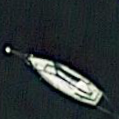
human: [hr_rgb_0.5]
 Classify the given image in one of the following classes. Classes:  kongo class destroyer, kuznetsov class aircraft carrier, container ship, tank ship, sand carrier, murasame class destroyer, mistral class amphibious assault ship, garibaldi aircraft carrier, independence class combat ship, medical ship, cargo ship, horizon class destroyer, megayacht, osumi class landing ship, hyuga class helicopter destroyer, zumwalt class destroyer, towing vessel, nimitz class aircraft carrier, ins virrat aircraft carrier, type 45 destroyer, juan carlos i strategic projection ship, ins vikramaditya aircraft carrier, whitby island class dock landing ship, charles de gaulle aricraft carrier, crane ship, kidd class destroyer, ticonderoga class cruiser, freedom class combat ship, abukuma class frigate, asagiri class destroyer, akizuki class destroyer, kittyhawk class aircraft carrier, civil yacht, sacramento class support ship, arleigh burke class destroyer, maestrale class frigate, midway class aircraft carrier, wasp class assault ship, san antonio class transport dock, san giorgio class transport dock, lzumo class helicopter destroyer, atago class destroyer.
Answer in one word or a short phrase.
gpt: Civil yacht